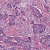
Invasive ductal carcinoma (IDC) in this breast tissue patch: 1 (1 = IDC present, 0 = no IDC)